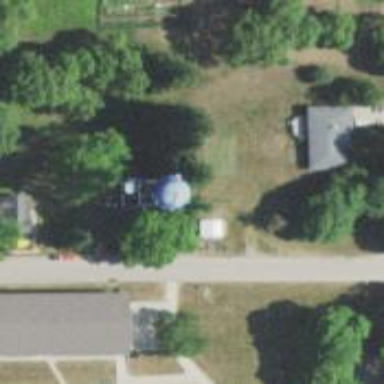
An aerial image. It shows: Water tower that is man-made.